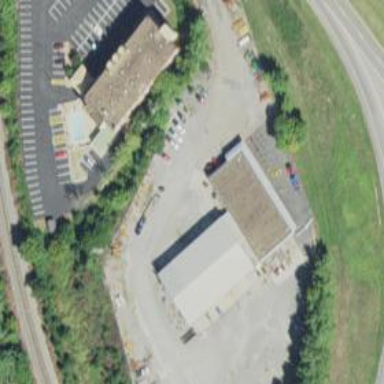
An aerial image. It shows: Commercial building designated for retail. The shop specializes in agrarian products.